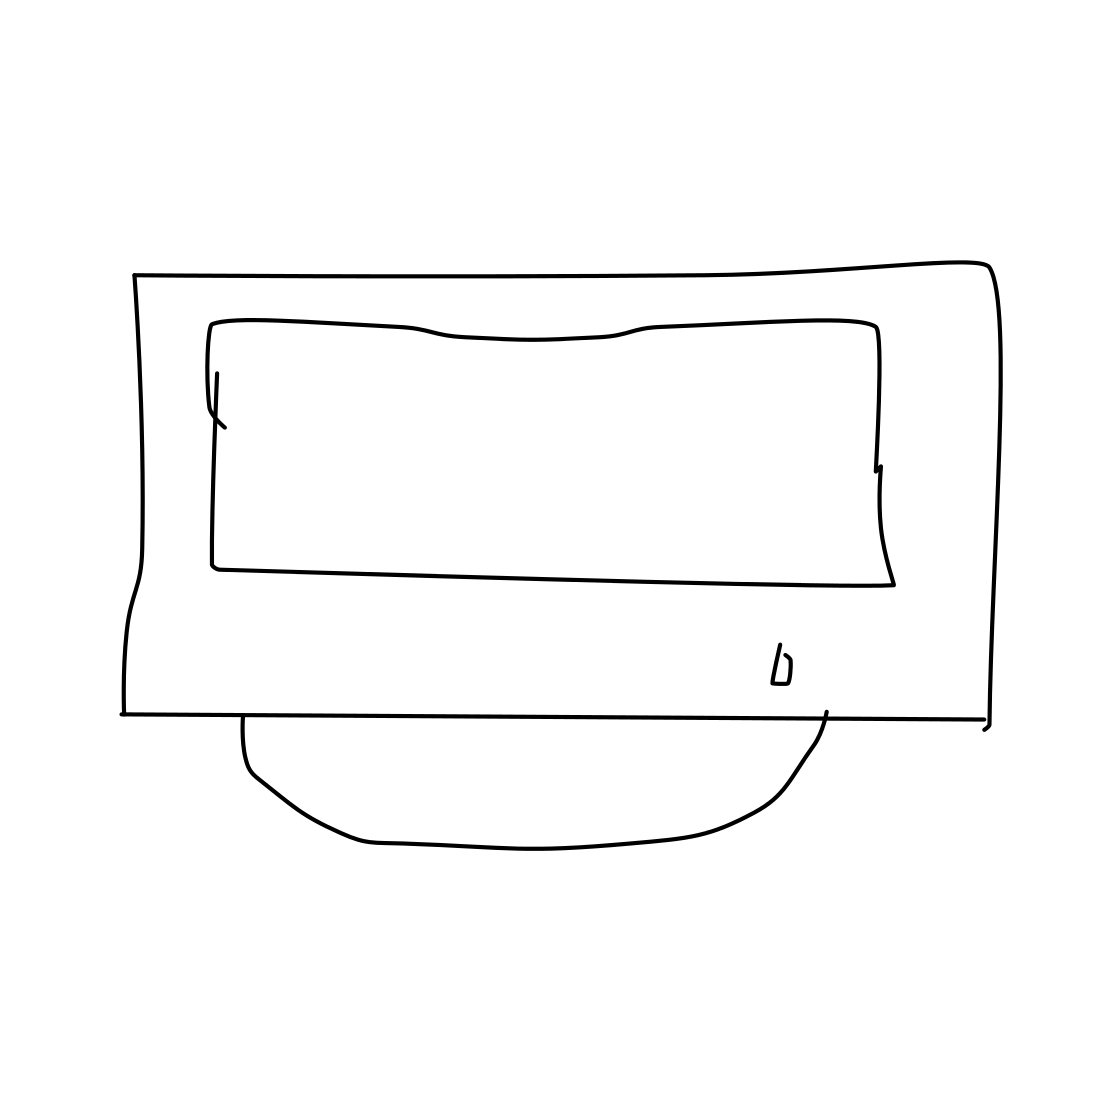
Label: computer monitor